Interaction volume radius: 10 \u00c5
Interaction volume height: 15 \u00c5
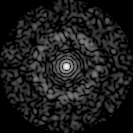
Disorder parameter: 0.8436